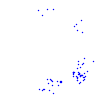
Particle: pion